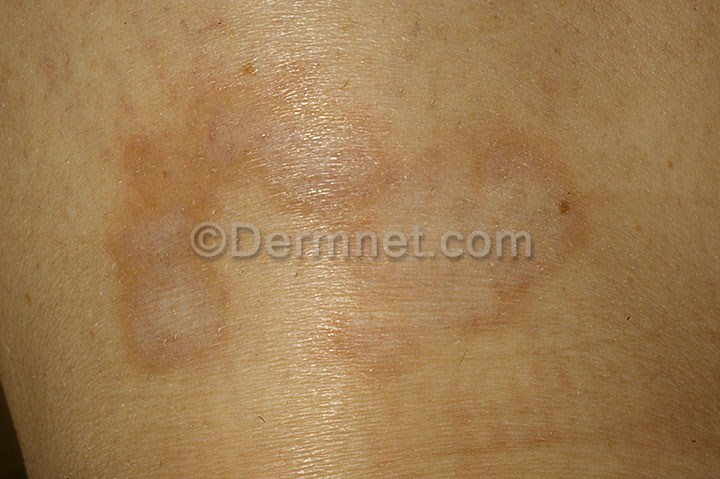
Disease: Psoriasis pictures Lichen Planus and related diseases